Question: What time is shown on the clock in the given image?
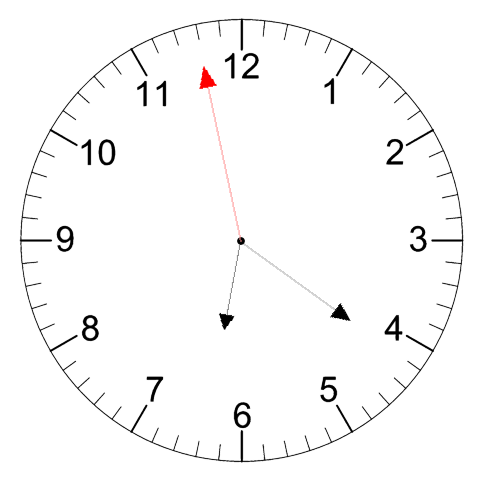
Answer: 06:20:58